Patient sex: F
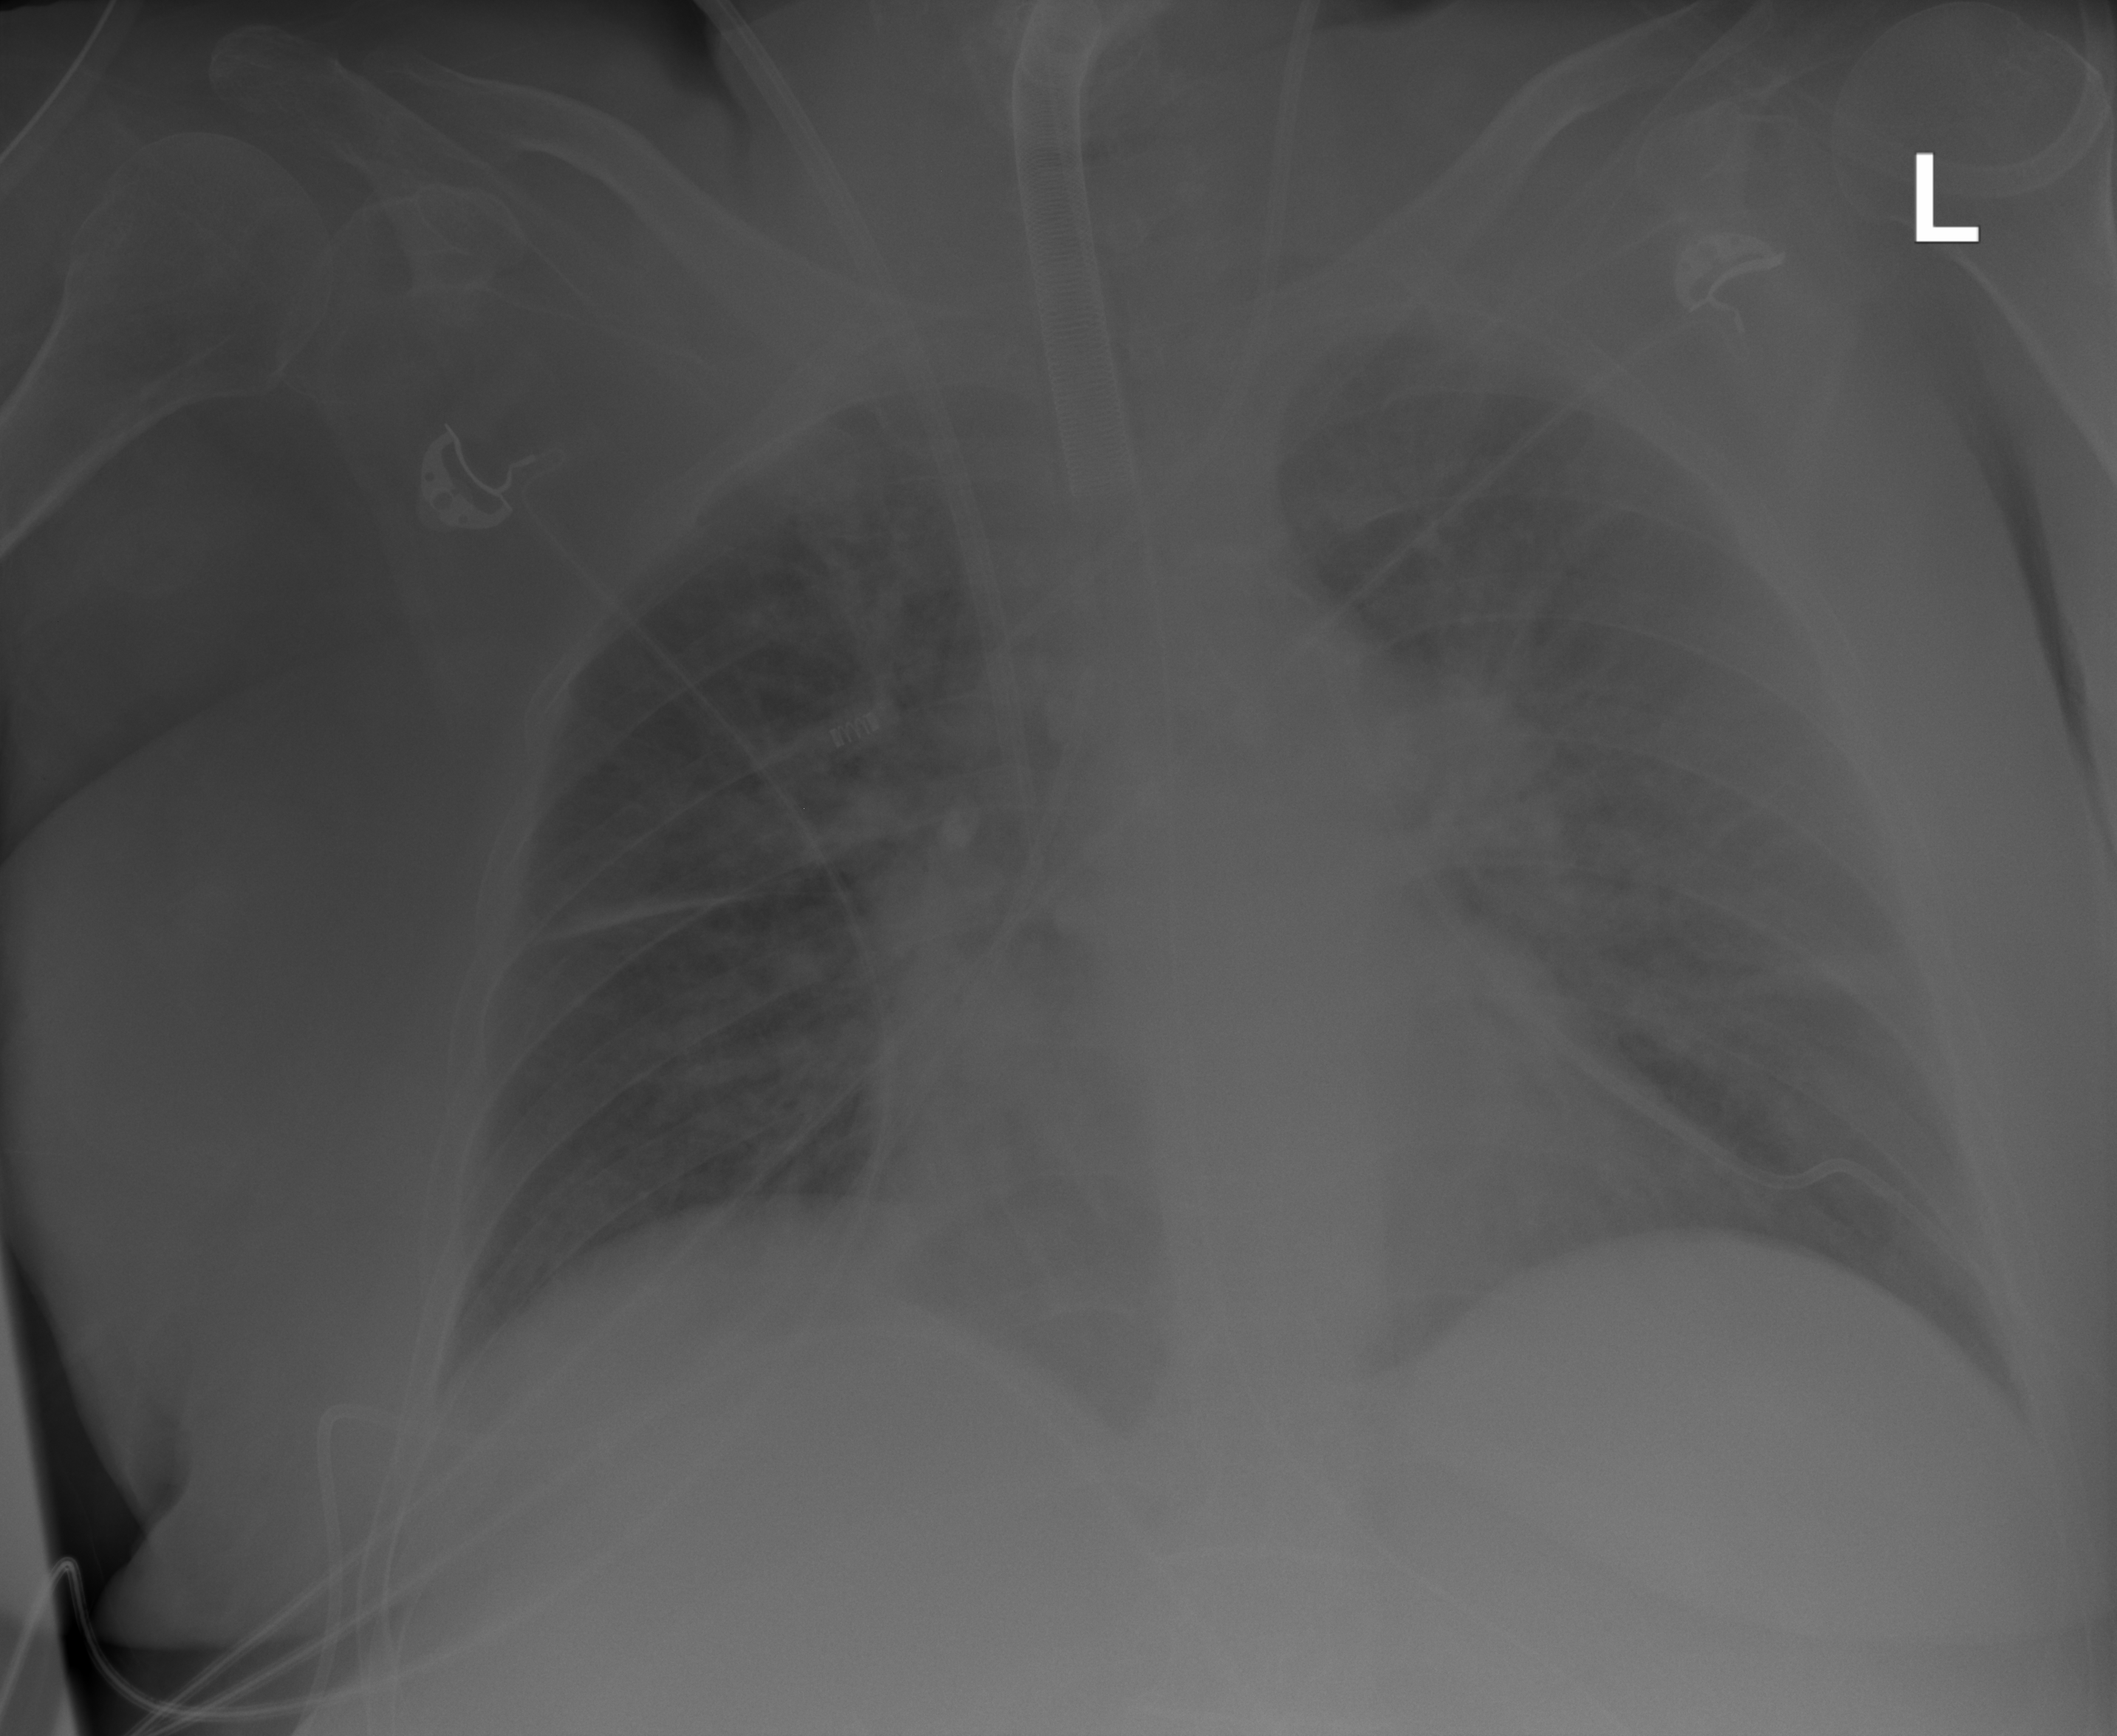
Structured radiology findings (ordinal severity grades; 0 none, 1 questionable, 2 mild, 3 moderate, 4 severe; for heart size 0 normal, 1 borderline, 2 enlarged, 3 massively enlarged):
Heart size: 1
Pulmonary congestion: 2
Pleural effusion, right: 0
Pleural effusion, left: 0
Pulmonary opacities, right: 2
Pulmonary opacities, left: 2
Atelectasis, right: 0
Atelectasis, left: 0